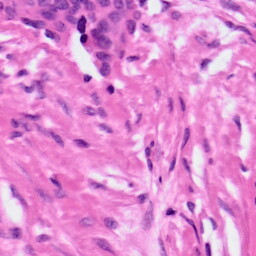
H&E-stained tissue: Ovarian